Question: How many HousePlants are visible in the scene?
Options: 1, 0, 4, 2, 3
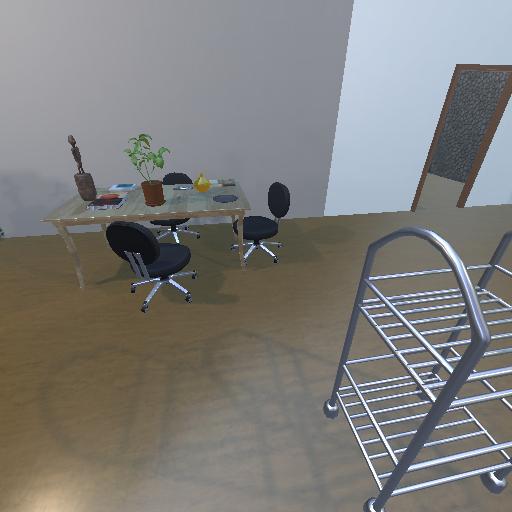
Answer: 1